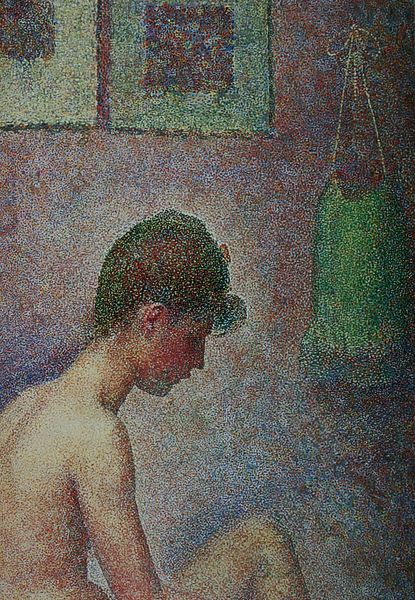
Titel: Die Modelle (Ausschnitt)
Künstler: Georges Seurat
Standort: Merion
Institution: The Barnes Foundation
Schlagwörter: akt, blau, dunkel, gemälde, haut, körper, nackt, schatten, weiß, baden, badende, grün, impressionismus, mädchen, sitzen, ausschnitt, braun, bunt, fenster, frau, frisur, haar, hell, hintergrund, kleid, licht, mund, nase, ohr, orange, profil, raum, rücken, schwarz, zimmer, blick, rot, tuch, beige, haube, hochformat, malerei, schleife, hemd, jung, wand, arm, gesicht, mensch, rahmen, bild, hals, innenraum, portrait, porträt, öl, figur, haare, interieur, schnur, schnüre, sitzend, kinn, locke, ohren, rosa, schulter, voyeur, pony, sack, henkel, bein, farbig, rückenansicht, wangen, bilder, bilderrahmen, zwei, balett, ballet, haltung, moderne, pointilismus, backen, abstrakt, farben, leer, farbe, lila, violett, nacken, bonnard, ölgemälde, wohnung, detail, handtuch, hochgesteckt, kordel, bauch, hochsteckfrisur, junge frau, allein, junge, wange, knie, nagel, oberschenkel, oberkörper, dünn, fotografie, punkte, bad, waschen, haken, hängen, offen, knabe, gepunktet, gemalt, rechteck, reinigen, wirbelsäule, kniee, punkt, beutel, hallo, säckchen, tasche, badewanne, badezimmer, schein, toilette, androgyn, ponny, schatte, schnurr, heimlich, seurat, signac, quadrat, viereck, schlaufe, matisse, unterschenkel, pointillismus, poitilismus, pointillistisch, pünktchen, seurent, badeszene, farblehre, äl, spanner, bauchfalte, bade, zufall, badebeutel, braune hare, grüne tasche, im bad, punktismus, rahumg, säcken, wahrnehmstheorie, zwei bilder, hemdchen, farbwirkung